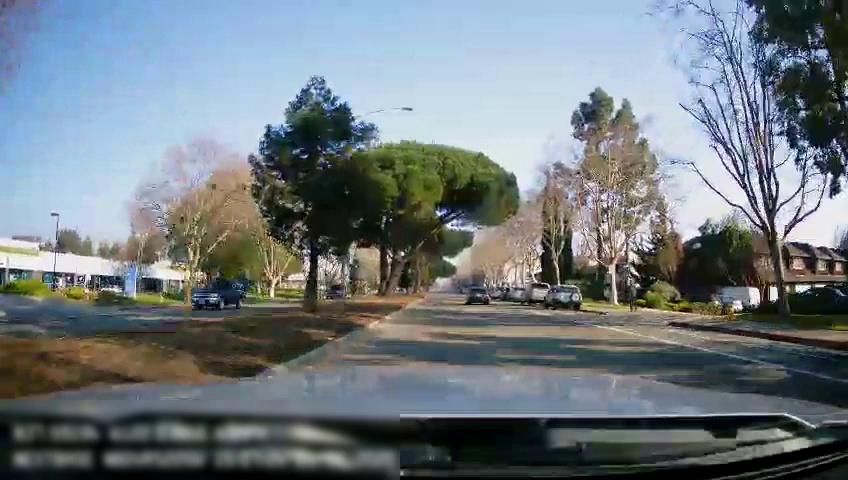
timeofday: Day
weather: Sunny
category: Drivable Space
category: Drivable Space
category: Vehicles | SUV
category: Vehicles | Truck
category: Vehicles | SUV
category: Vehicles | Car
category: Vehicles | SUV
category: Vehicles | SUV
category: Pedestrians
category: Lanes | Alternate Lane
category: Lanes | Alternate Lane